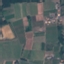
Land use / land cover class: PermanentCrop